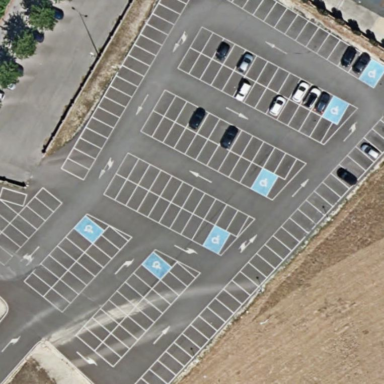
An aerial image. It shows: Parking aisle designated as service road.